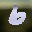
Label: 6